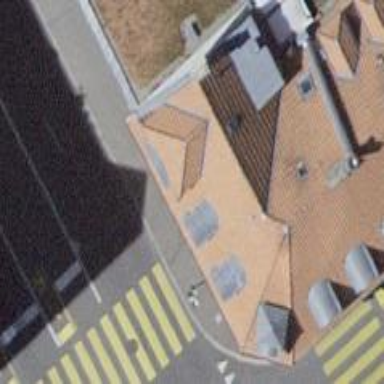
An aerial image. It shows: Restaurant with terrace for outdoor seating.